Field crop: tomato
Growth stage: 1
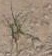
Species: cyperus